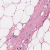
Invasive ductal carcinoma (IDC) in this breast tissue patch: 0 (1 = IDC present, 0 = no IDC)